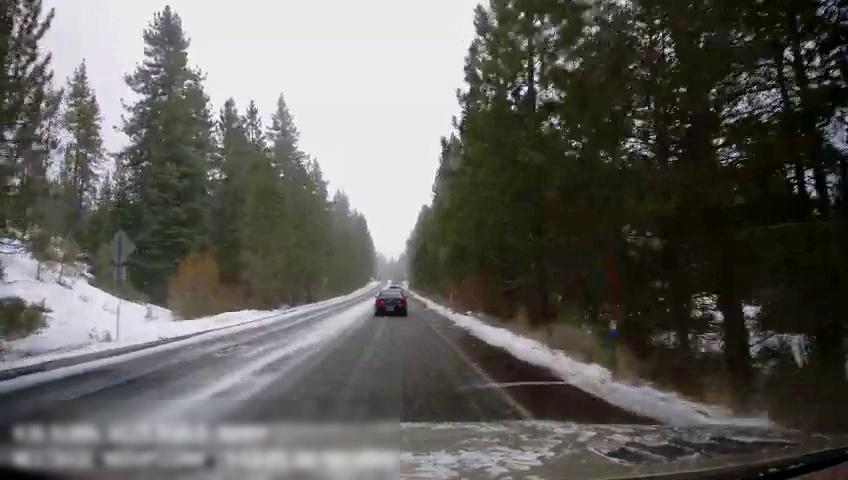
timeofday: Day
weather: Snowy
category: Drivable Space
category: Vehicles | Car
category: Lanes | Opposite Lane
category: Lanes | Opposite Lane
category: Lanes | Opposite Lane
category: Lanes | Opposite Lane
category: Lanes | Current Lane